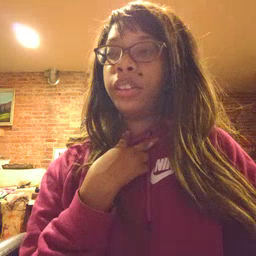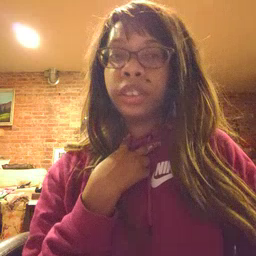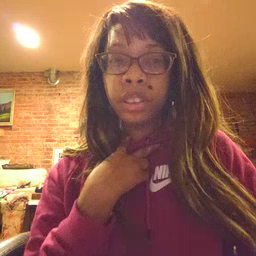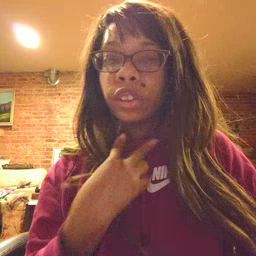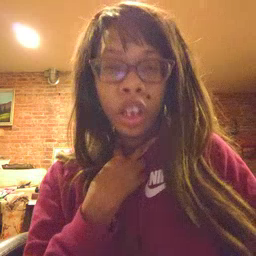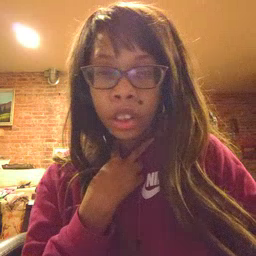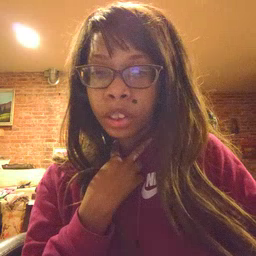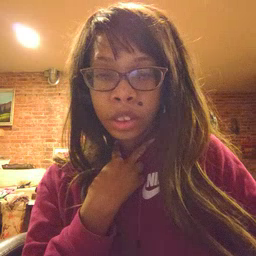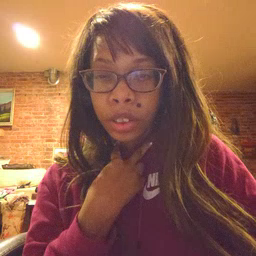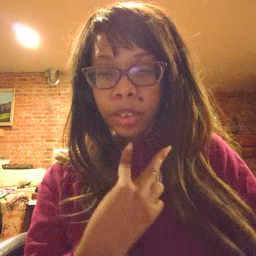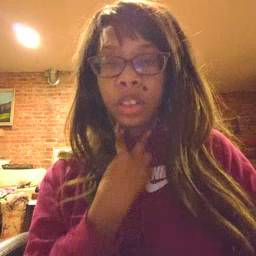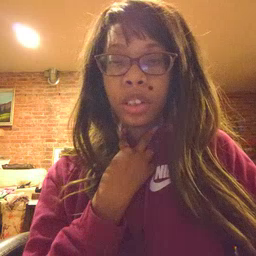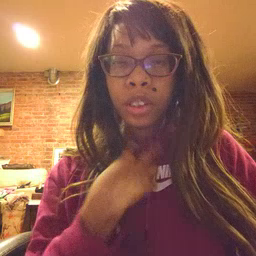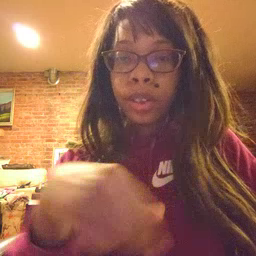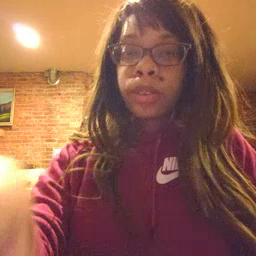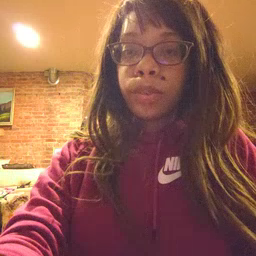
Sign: stuck